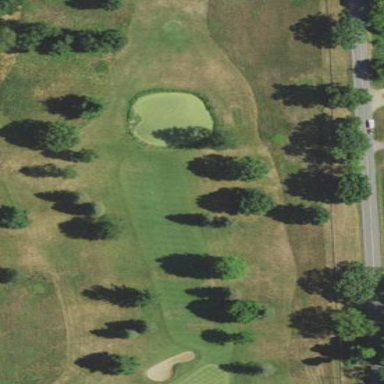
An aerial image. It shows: Grassy area designated as golf fairway.